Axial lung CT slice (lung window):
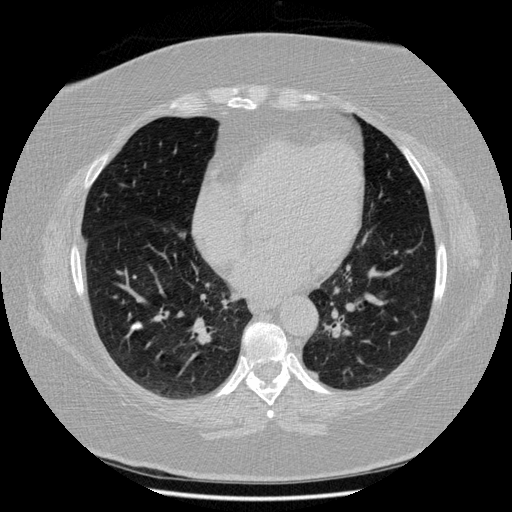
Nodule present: yes
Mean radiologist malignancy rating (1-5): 1